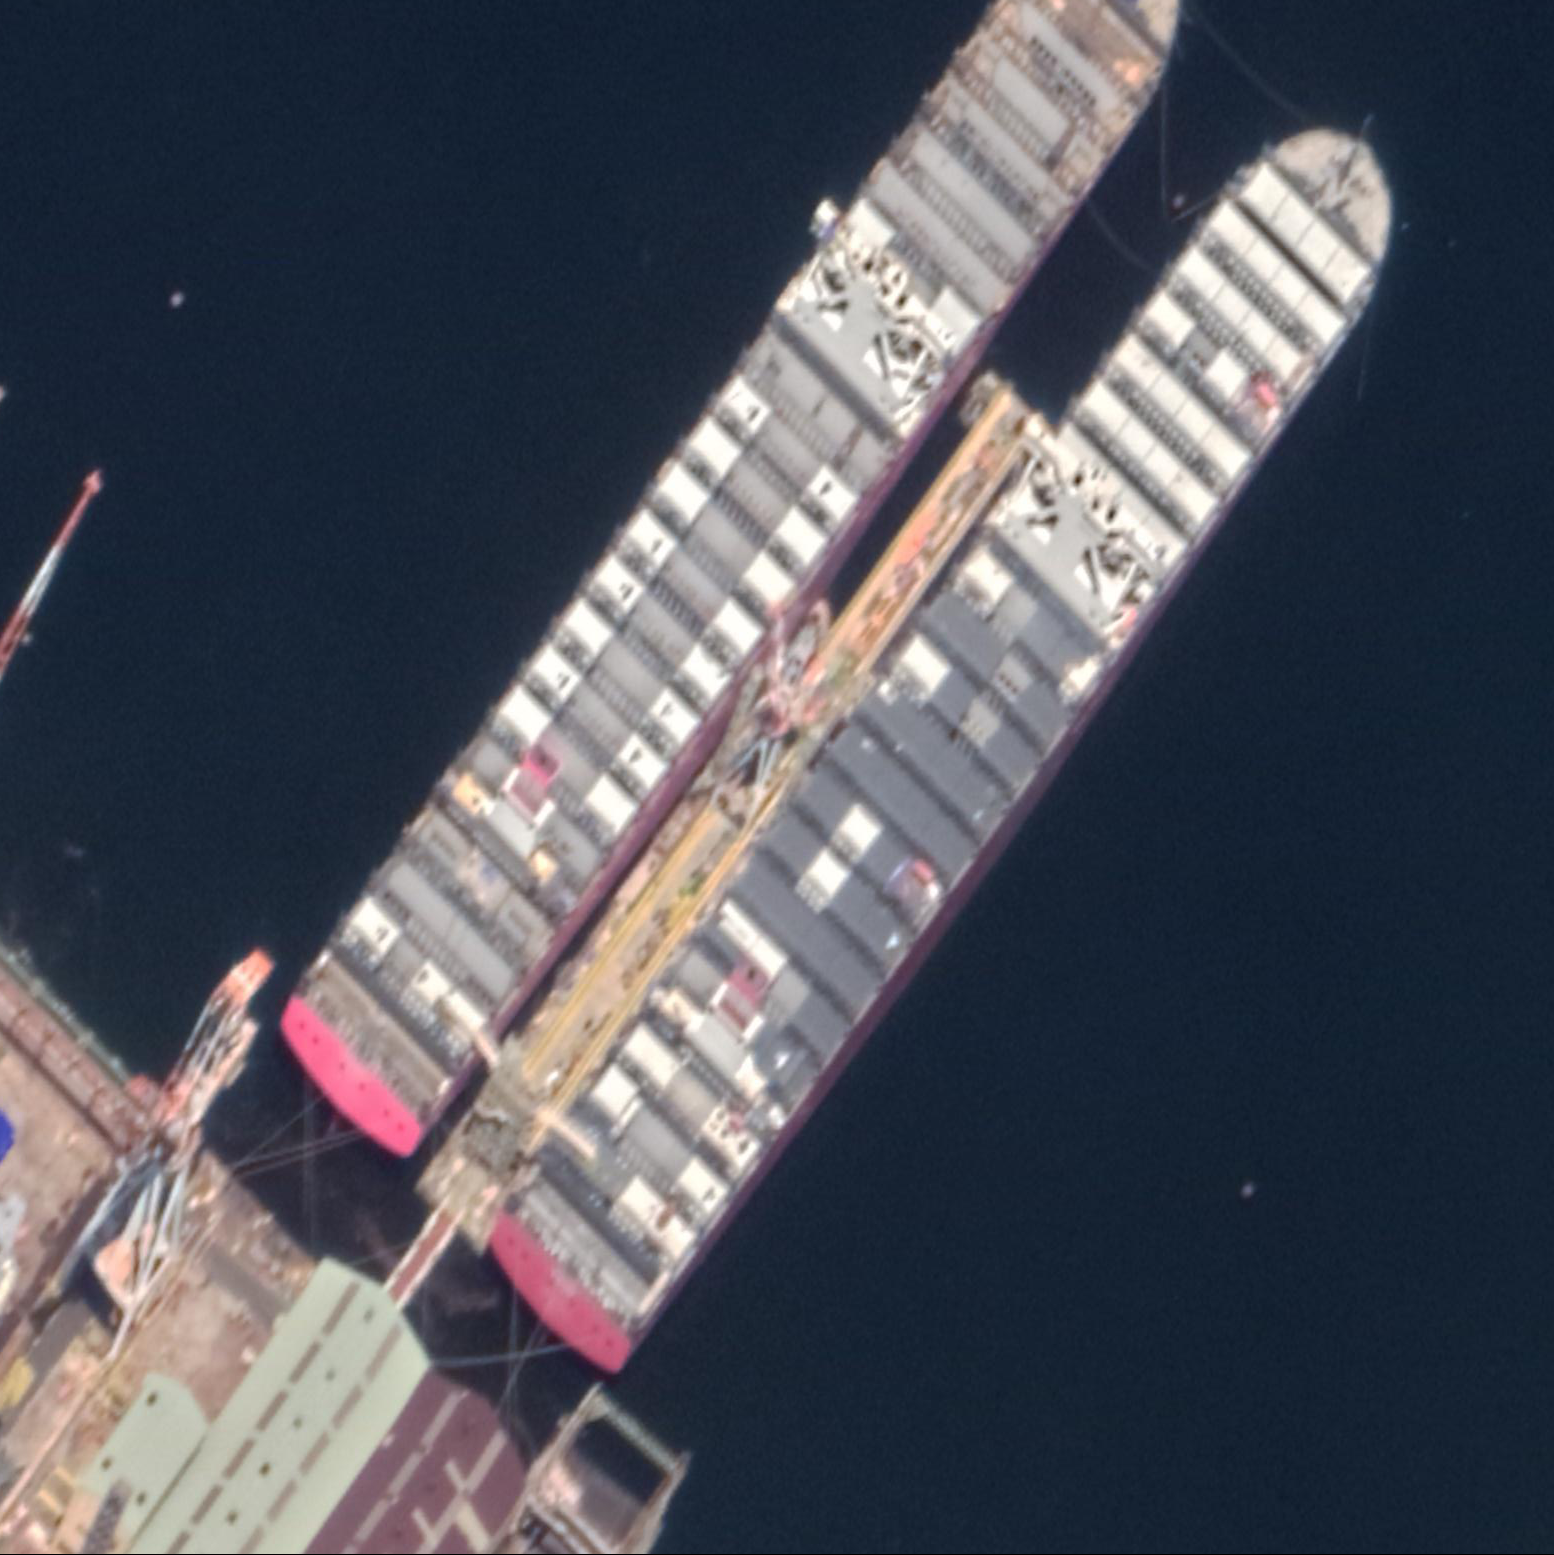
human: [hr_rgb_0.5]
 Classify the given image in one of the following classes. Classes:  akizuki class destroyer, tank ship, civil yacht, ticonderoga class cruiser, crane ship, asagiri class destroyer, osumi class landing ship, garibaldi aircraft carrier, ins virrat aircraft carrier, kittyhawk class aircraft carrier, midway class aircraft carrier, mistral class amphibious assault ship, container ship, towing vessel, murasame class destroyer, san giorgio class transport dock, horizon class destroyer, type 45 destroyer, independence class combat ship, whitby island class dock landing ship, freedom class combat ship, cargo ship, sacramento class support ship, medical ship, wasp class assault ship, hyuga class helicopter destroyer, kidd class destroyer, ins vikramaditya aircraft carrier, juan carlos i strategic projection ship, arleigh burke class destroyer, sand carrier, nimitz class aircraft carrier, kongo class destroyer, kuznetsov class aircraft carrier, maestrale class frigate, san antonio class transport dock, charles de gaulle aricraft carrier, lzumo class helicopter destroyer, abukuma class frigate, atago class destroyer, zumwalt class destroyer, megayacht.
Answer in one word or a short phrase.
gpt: Cargo ship